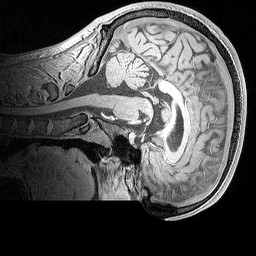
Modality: MP2RAGE
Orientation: sagittal
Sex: male
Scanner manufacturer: siemens
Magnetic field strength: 3 T
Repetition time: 5 s
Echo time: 0.00292 s